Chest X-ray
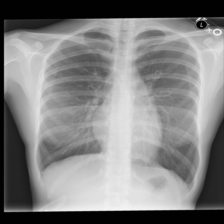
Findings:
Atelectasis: negative
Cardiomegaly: negative
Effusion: negative
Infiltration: negative
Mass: negative
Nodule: negative
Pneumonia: negative
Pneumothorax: negative
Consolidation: negative
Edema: negative
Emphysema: negative
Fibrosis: negative
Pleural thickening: negative
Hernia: negative